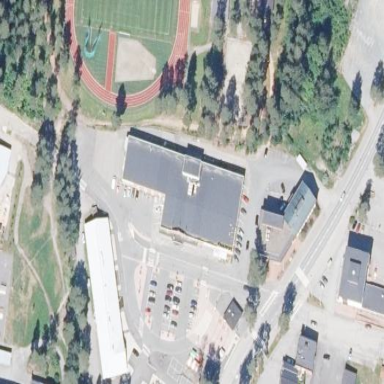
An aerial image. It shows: Supermarket building.